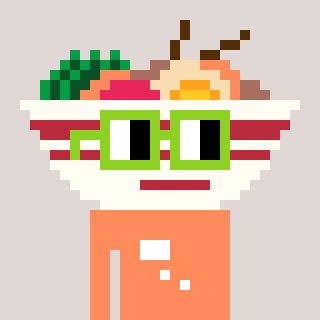
a pixel art character with square light green glasses, a noodles-shaped head and a peachy-colored body on a warm background